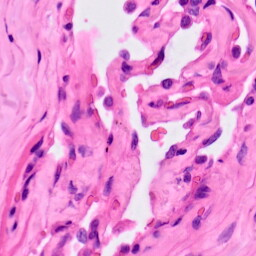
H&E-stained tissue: Lung